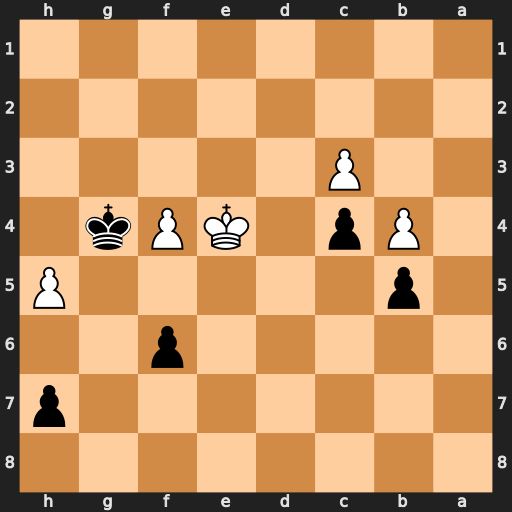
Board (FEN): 8/7p/5p2/1p5P/1Pp1KPk1/2P5/8/8
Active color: b
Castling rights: -
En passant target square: -
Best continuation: f5+ Ke5 h6 Kf6 Kxf4